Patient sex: F
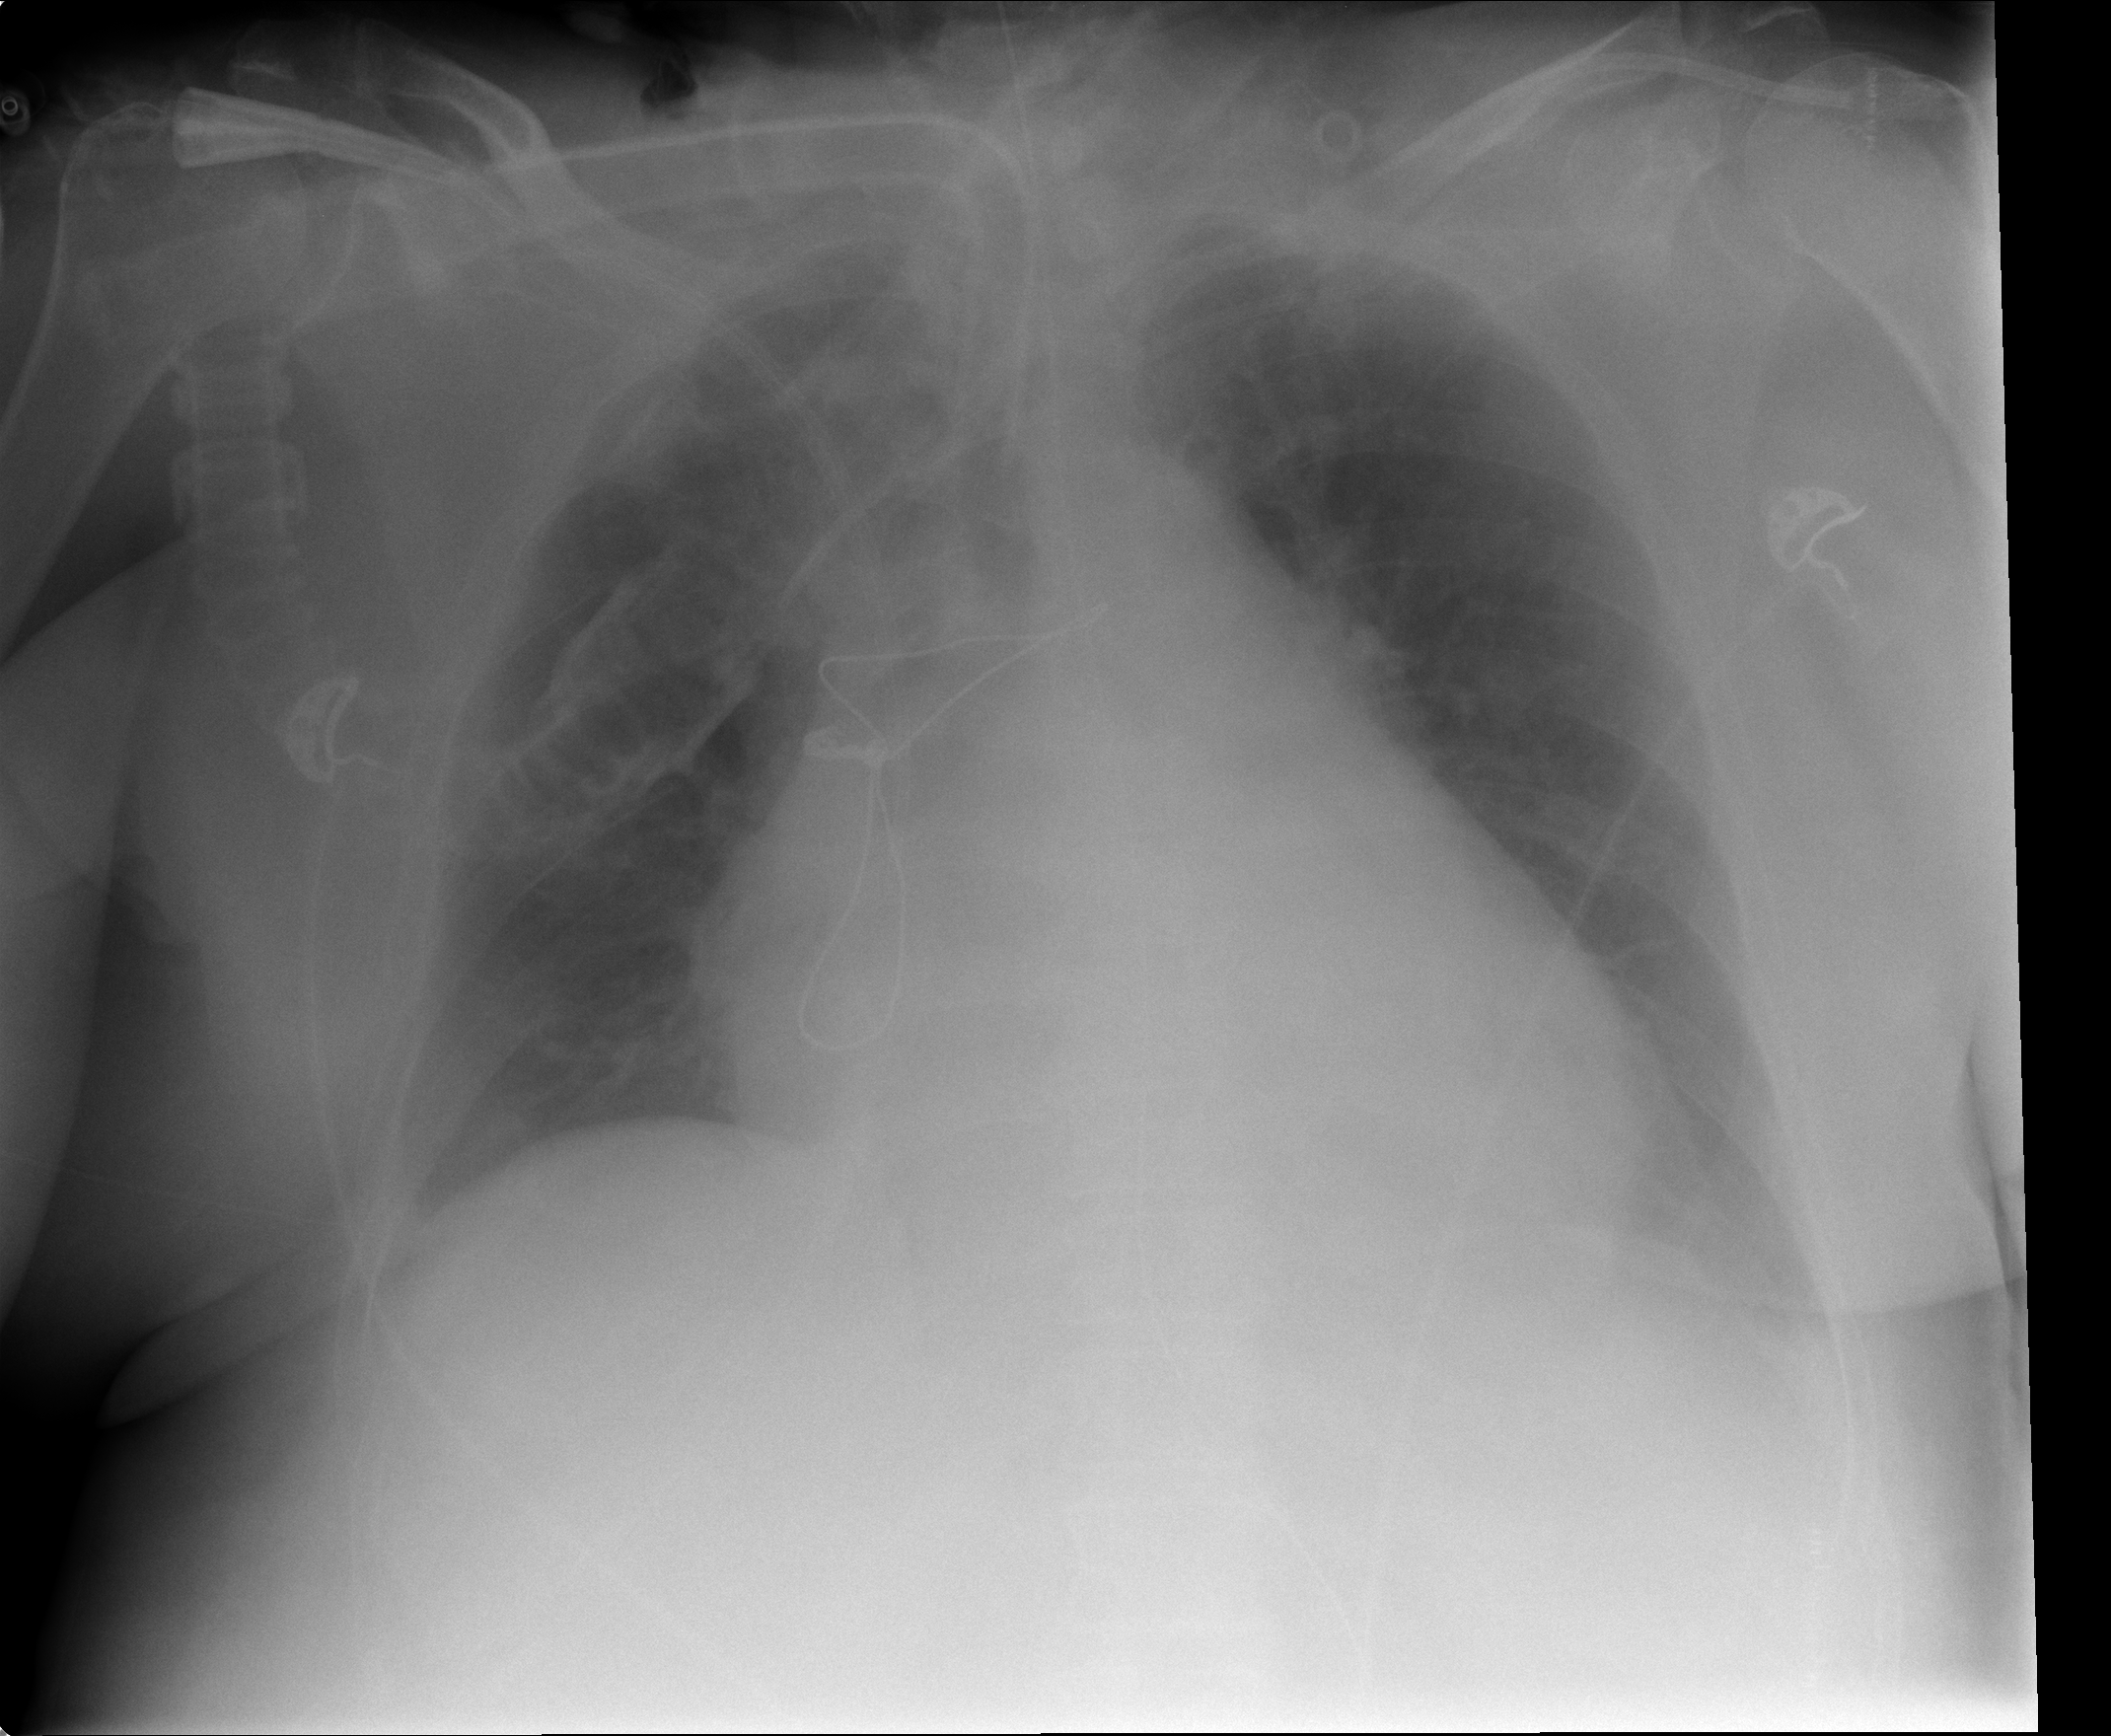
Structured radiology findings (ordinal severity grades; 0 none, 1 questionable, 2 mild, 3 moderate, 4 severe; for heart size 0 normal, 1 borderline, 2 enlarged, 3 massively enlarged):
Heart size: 3
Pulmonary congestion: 2
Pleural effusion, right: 0
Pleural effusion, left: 0
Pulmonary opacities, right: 0
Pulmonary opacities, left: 0
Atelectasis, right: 0
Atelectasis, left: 0